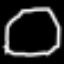
Label: octagon